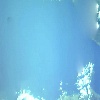
Label: water